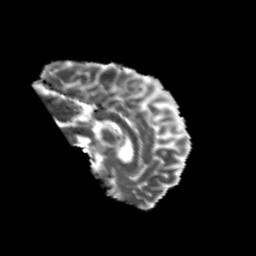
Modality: MD
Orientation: sagittal
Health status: healthy
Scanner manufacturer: philips
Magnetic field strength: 3 T
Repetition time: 6.964 s
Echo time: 0.092 s